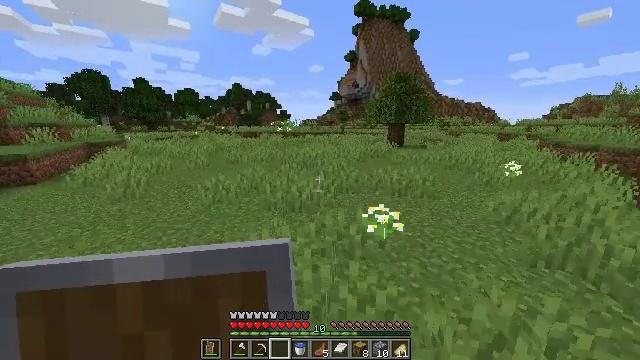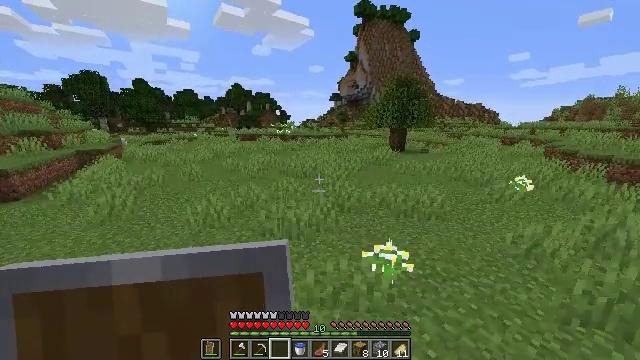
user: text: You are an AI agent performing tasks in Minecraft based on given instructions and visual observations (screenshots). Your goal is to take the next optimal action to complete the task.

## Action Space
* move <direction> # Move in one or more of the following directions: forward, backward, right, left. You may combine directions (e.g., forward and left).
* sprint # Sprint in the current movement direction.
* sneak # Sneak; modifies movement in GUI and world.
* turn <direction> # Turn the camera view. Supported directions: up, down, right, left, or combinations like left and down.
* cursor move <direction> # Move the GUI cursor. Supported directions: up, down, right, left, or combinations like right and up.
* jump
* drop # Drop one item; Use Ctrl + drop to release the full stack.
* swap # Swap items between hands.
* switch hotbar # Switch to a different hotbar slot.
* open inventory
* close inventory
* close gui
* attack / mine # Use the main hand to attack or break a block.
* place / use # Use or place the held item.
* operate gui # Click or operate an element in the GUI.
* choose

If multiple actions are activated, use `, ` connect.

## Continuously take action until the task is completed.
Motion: motion action
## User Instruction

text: Remove iron ore from the inventory.
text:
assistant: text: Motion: move forward, sprint, jump
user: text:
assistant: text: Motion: sprint, jump